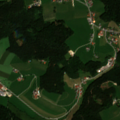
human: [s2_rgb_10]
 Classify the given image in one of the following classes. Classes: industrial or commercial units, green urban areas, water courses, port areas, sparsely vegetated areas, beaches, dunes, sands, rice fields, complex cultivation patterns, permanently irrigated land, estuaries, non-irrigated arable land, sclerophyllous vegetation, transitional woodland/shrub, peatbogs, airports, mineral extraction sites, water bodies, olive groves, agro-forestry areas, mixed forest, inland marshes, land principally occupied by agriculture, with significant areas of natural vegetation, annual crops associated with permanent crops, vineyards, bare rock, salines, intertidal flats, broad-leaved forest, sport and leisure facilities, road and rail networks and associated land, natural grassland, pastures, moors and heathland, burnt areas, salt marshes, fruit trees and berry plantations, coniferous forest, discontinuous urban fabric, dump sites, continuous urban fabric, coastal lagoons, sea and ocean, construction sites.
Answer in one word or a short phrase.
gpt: discontinuous urban fabric, pastures, complex cultivation patterns, coniferous forest, mixed forest